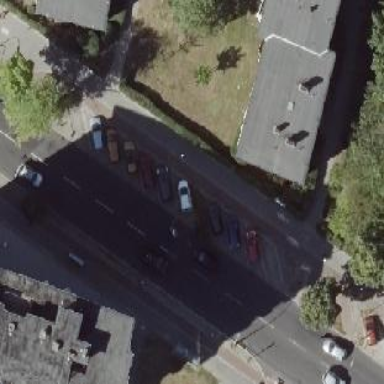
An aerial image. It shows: Diagonal street-side parking area.